Question: The message box which is displayed when validation has the title same as that of the project.
I searched MSDN and in google for changing the title of the message box for DDX_Text().
Below is the code snippet form
'''
void CPower_Module::DoDataExchange(CDataExchange* pDX)
{
CDialogEx::DoDataExchange(pDX);
DDX_Text(pDX, IDC_POWER_TXT_IGNITION_OFF_DELAY, delayOffWhenIgnitionIsOff);
}
'''
When the user tries to delete the data in the text box, he will be shown a message Box as

with the application name as the title.
How do I change the title of the message box keeping the functionality same?
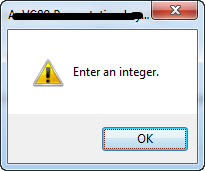
Answer: Internally AfxMessageBox is called. This function always uses the application title as a title for the message box. The value is stored in CWinApp::m_pszAppname. It is just a LPCTSTR.
Just create a class like this.
'''
class CChangeAppTitle
{
public:
CChangeAppTitle(LPCTSTR pszNewTitle)
: m_strTitle(pszNewTitle)
, m_pszOldTitle(AfxGetApp()->m_pszAppTitle)
{
AfxGetApp()->m_pszAppTitle = m_strTitle;
}
~CChangeAppTitle()
{
AfxGetApp()->m_pszAppTitle = m_pszOldTitle;
}
private:
CString m_strTitle;
LPCTSTR m_pszOldTitle;
};
'''
In DoDataExchange or before you call UpdateData just activate the class:
'''
{
CChangeAppTitle appTitle(_T("my app title");
UpdateData();
...
'''
Be aware that all message boxes that my be initiated by a timer, while this dialog is open, will show the new app title. Also a COM automation that is activated during this class is active will also return the changed app title.